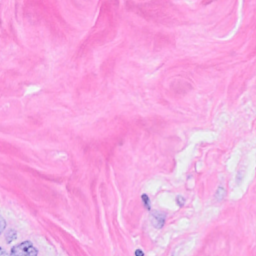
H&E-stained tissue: Breast